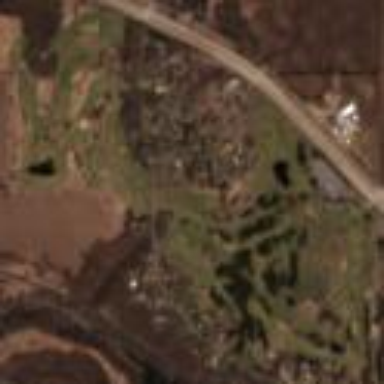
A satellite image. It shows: Golf course surrounded by greenery.